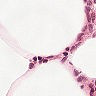
Metastatic tissue present: no